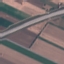
Land use / land cover class: Highway